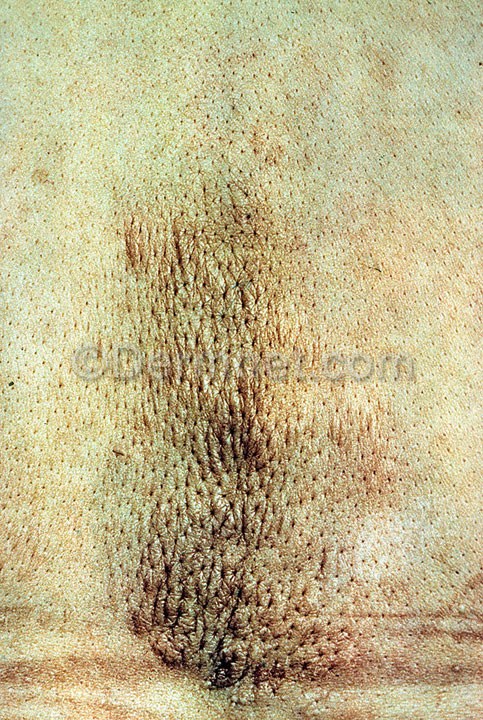
Disease: Systemic Disease